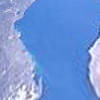
Label: water